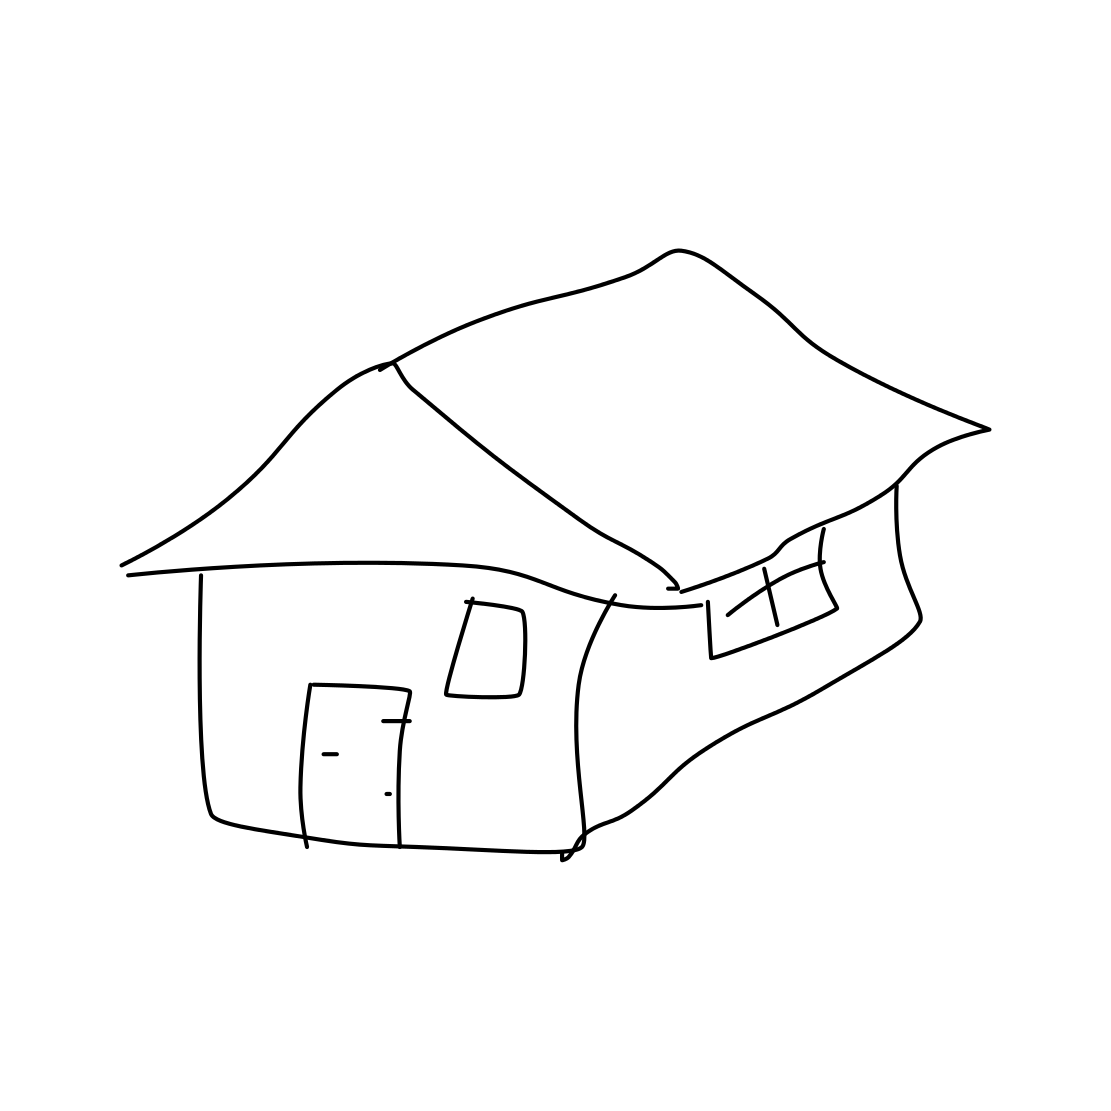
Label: house